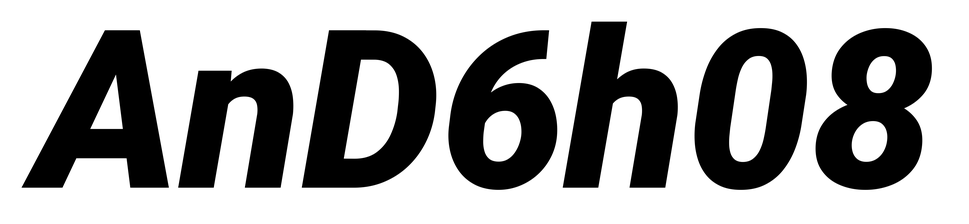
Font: Roboto-Italic_Black_Italic